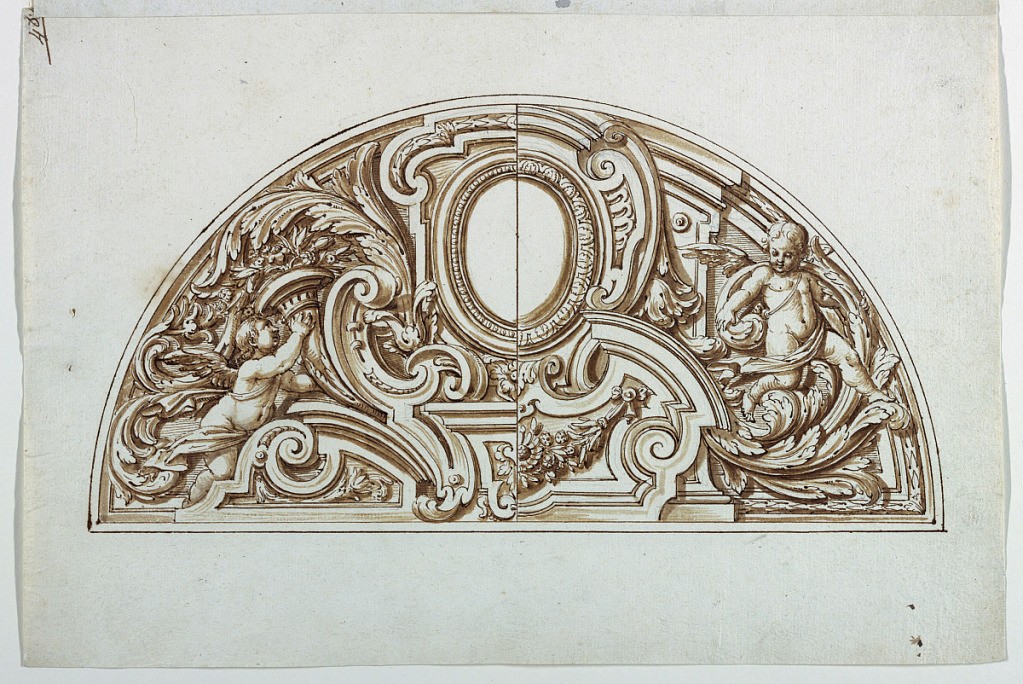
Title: One of a set of four projects for the decoration of wall panels at a height
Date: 1675-1699
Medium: Pen, brush, sepia
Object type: Drawing
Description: Architectural forms; at left an angel with a canopy, at right another one with an acanthus rinceau.